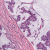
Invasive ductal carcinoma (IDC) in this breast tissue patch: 1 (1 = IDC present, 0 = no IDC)